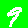
Digit: 9